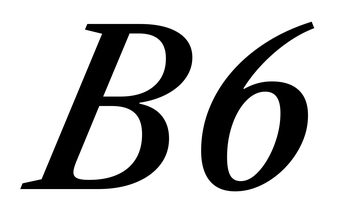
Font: LibreCaslonText-Italic_Medium_Italic